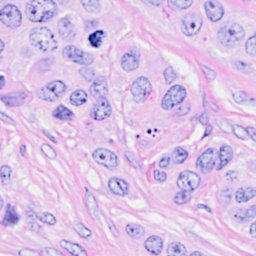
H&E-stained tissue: Breast